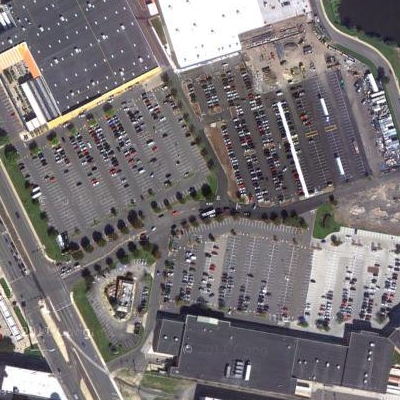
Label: Parking